Interaction volume radius: 5 \u00c5
Interaction volume height: 40 \u00c5
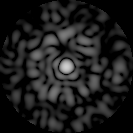
Disorder parameter: 0.8164